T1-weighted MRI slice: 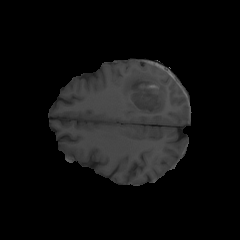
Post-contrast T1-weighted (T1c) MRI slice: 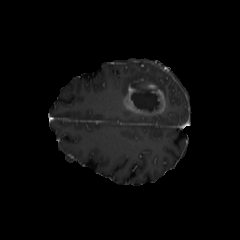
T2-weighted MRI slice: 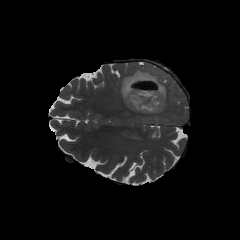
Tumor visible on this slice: yes